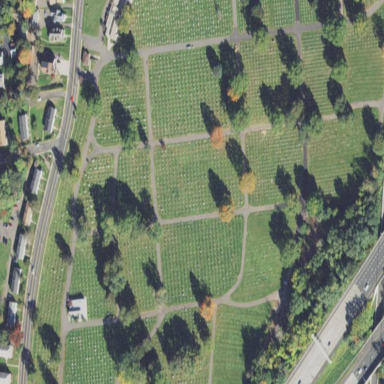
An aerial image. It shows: Cemetery area categorized as "Cemetery".